Question: What is have is custom grid view like this image :

And as you can see i have change the background color for the first five cell to green , but the thing is the other rows i want the first one to be white and the second grey , the third white the forth grey and so on ..
Here is my custom adapter code :
'''
public class CustomGridAdapter extends BaseAdapter {
private Context context;
private ArrayList<String> itemsnew;
LayoutInflater inflater;
int value;
public CustomGridAdapter(Context context, ArrayList<String> itemsNew) {
this.context = context;
this.itemsnew = itemsNew;
inflater = (LayoutInflater) this.context.getSystemService(Context.LAYOUT_INFLATER_SERVICE);
}
public View getView(int position, View convertView, ViewGroup parent) {
if (convertView == null) {
convertView = inflater.inflate(R.layout.cell, null);
// if () {
// convertView = inflater.inflate(R.layout.cell2, null);
// EditText text2 = (EditText) convertView.findViewById(R.id.editText1);
//
//
// }
// else{
}
else if(position <5)
{
convertView = inflater.inflate(R.layout.cell, null);
TextView text = (TextView) convertView.findViewById(R.id.grid_item);
text.setTextColor(Color.parseColor("#703635"));
text.setPadding(5, 0, 5, 0);
LinearLayout.LayoutParams llp = new LinearLayout.LayoutParams(LayoutParams.MATCH_PARENT, LayoutParams.WRAP_CONTENT);
//llp.setMargins(5, 5, 5, 5); // llp.setMargins(left, top, right, bottom);
//llp.gravity=Gravity.RIGHT;
text.setBackgroundResource(R.drawable.back3);
text.setLayoutParams(llp);
// text.setGravity(Gravity.RIGHT);
text.setText(itemsnew.get(position));
}
else{
convertView = inflater.inflate(R.layout.cell, null);
TextView text = (TextView) convertView.findViewById(R.id.grid_item);
text.setTextColor(Color.BLACK);
text.setPadding(5, 0, 5, 0);
LinearLayout.LayoutParams llp = new LinearLayout.LayoutParams(LayoutParams.MATCH_PARENT, LayoutParams.WRAP_CONTENT);
//llp.setMargins(5, 5, 5, 5); // llp.setMargins(left, top, right, bottom);
//llp.gravity=Gravity.RIGHT;
text.setBackgroundResource(R.drawable.back2);
text.setLayoutParams(llp);
// text.setGravity(Gravity.RIGHT);
text.setText(itemsnew.get(position));
}
// }
// }
return convertView;
}
@Override
public int getCount() {
return itemsnew.size();
}
@Override
public Object getItem(int position) {
return itemsnew.get(position);
}
@Override
public long getItemId(int position) {
return position;
}
}
'''
So how can i do this? any help?
Note : odd and even wont work because the white row will contain 5,6,7,8,9 position , and the grey one will be 10,11,12,13,14 ..
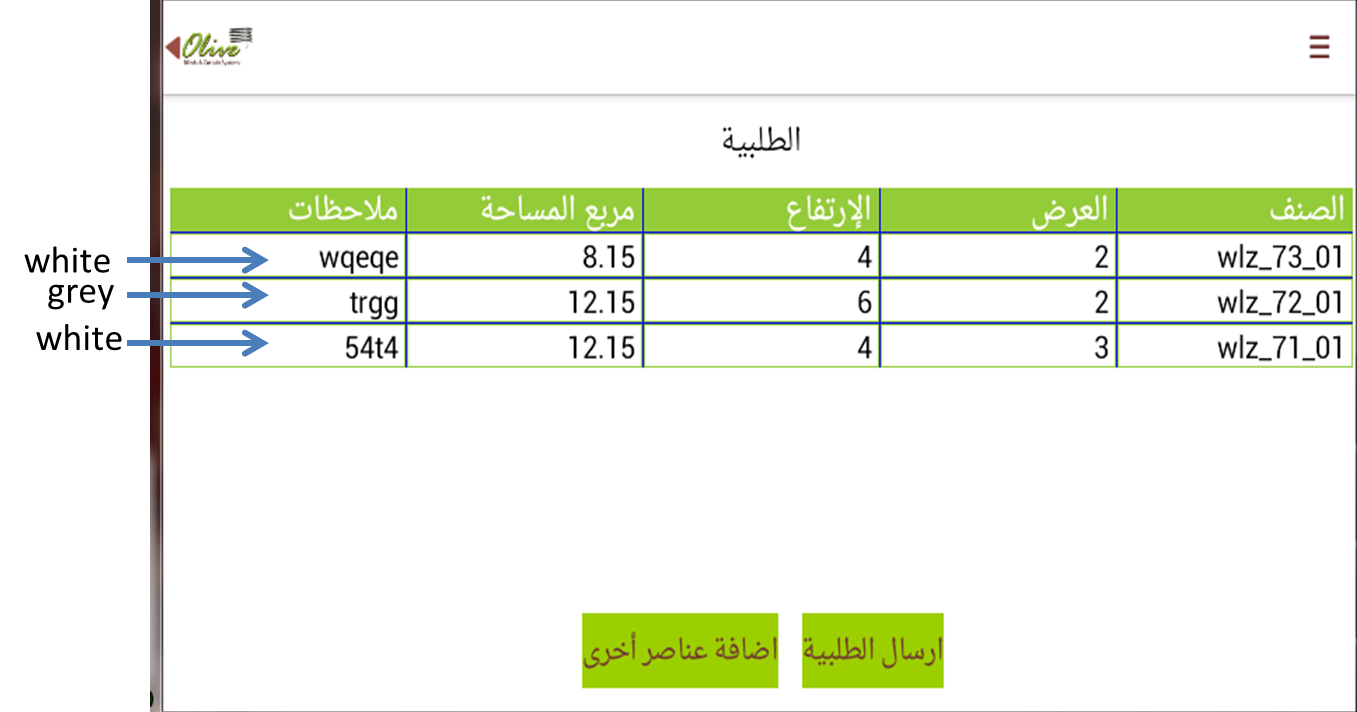
Answer: You could do exactly what you doing except using a little bit more math logic such as:
'''
else if(position <5)
{
convertView = inflater.inflate(R.layout.cell, null);
TextView text = (TextView) convertView.findViewById(R.id.grid_item);
text.setTextColor(Color.parseColor("#703635"));
text.setPadding(5, 0, 5, 0);
LinearLayout.LayoutParams llp = new LinearLayout.LayoutParams(LayoutParams.MATCH_PARENT, LayoutParams.WRAP_CONTENT);
//llp.setMargins(5, 5, 5, 5); // llp.setMargins(left, top, right, bottom);
//llp.gravity=Gravity.RIGHT;
text.setBackgroundResource(R.drawable.back3);
text.setLayoutParams(llp);
// text.setGravity(Gravity.RIGHT);
text.setText(itemsnew.get(position));
}
else
{
convertView = inflater.inflate(R.layout.cell, null);
TextView text = (TextView) convertView.findViewById(R.id.grid_item);
text.setTextColor(Color.BLACK);
text.setPadding(5, 0, 5, 0);
LinearLayout.LayoutParams llp = new LinearLayout.LayoutParams(LayoutParams.MATCH_PARENT, LayoutParams.WRAP_CONTENT);
//llp.setMargins(5, 5, 5, 5); // llp.setMargins(left, top, right, bottom);
//llp.gravity=Gravity.RIGHT;
if((position/5)%2 < 1){
text.setBackgroundResource(R.drawable.back2); <<<<<<SET TO WHITE
}else{
text.setBackgroundResource(R.drawable.back4); <<<<<<SET TO GREY
}
text.setLayoutParams(llp);
// text.setGravity(Gravity.RIGHT);
text.setText(itemsnew.get(position));
}
'''
Since your table is being set 5 positions at a time this will check by row. Also you will probably need to change the position variable into a float or long, not in the method but can do something like
'float pos = position*1.0f'
Try it and let me know.